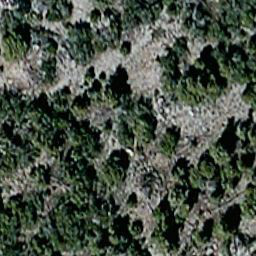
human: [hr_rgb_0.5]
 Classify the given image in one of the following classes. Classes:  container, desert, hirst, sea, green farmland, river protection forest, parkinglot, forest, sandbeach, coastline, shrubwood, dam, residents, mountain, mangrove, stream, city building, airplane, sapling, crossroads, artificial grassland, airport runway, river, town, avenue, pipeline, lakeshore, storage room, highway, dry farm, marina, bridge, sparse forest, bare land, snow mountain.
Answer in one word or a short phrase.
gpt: sparse forest